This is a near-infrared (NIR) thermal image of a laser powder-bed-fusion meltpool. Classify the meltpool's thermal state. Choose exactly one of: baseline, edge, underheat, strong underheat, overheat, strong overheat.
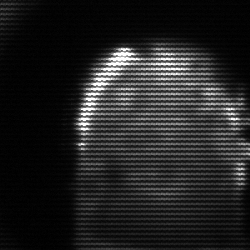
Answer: baseline